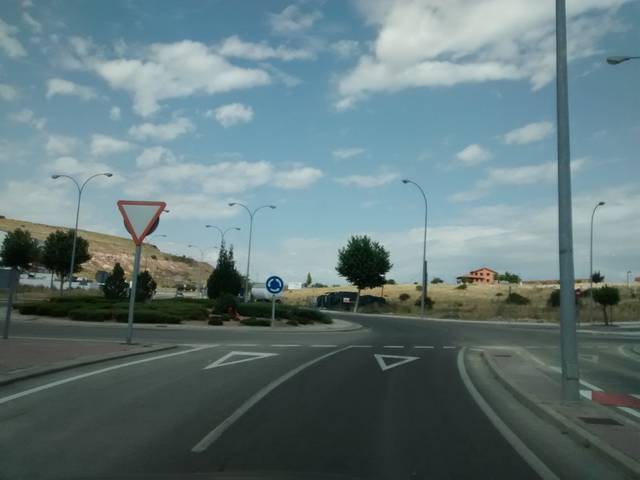
Region: Spain
Coordinates: 40.968, -4.095